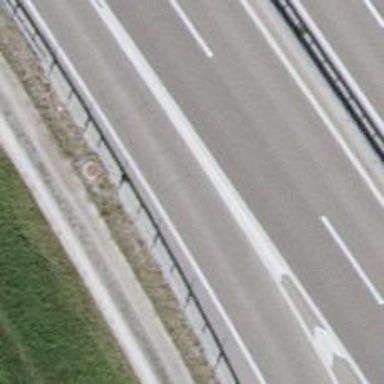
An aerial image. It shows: Trunk link highway.